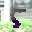
Label: 5